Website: lowes
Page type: customer-info-address
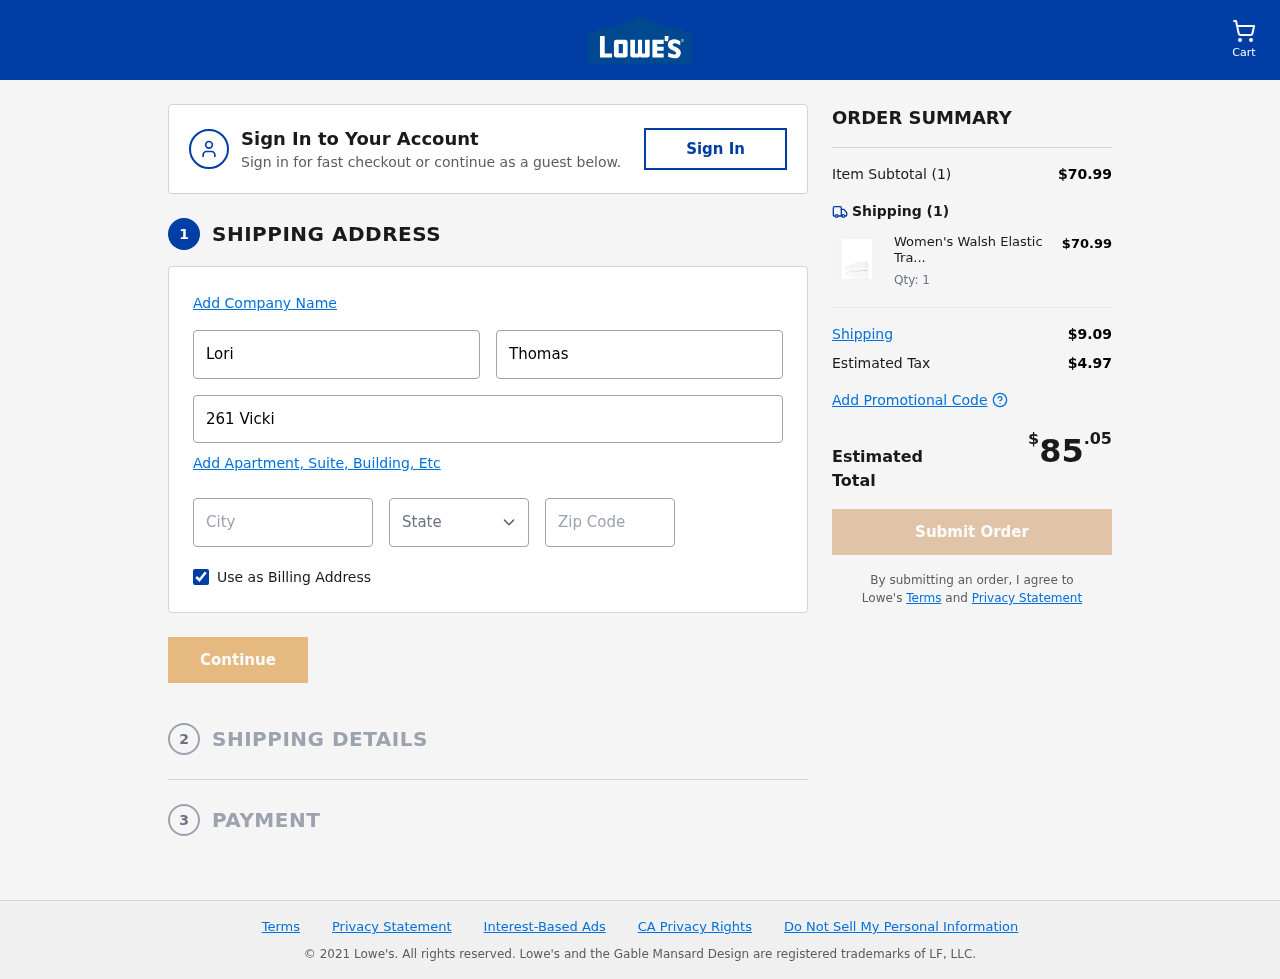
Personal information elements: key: PII_CITY
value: East Michael
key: PII_FIRSTNAME
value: Lori
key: PII_LASTNAME
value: Thomas
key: PII_POSTCODE
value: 07793
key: PII_STATE_ABBR
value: TX
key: PII_STREET
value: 261 Vicki Road Suite 806
Product elements: key: PRODUCT1_NAME
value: Women's Walsh Elastic Trainer White (White) 8 UK (41 EU)
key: PRODUCT1_PRICE
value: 70.99
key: PRODUCT1_QUANTITY
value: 1
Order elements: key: ORDER_NUM_ITEMS
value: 1
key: ORDER_SUBTOTAL
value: $70.99
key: ORDER_NUM_ITEMS2
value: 1
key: ORDER_SHIPPING_COST
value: $9.09
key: ORDER_TAX
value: $4.97
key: ORDER_TOTAL
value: $85.05